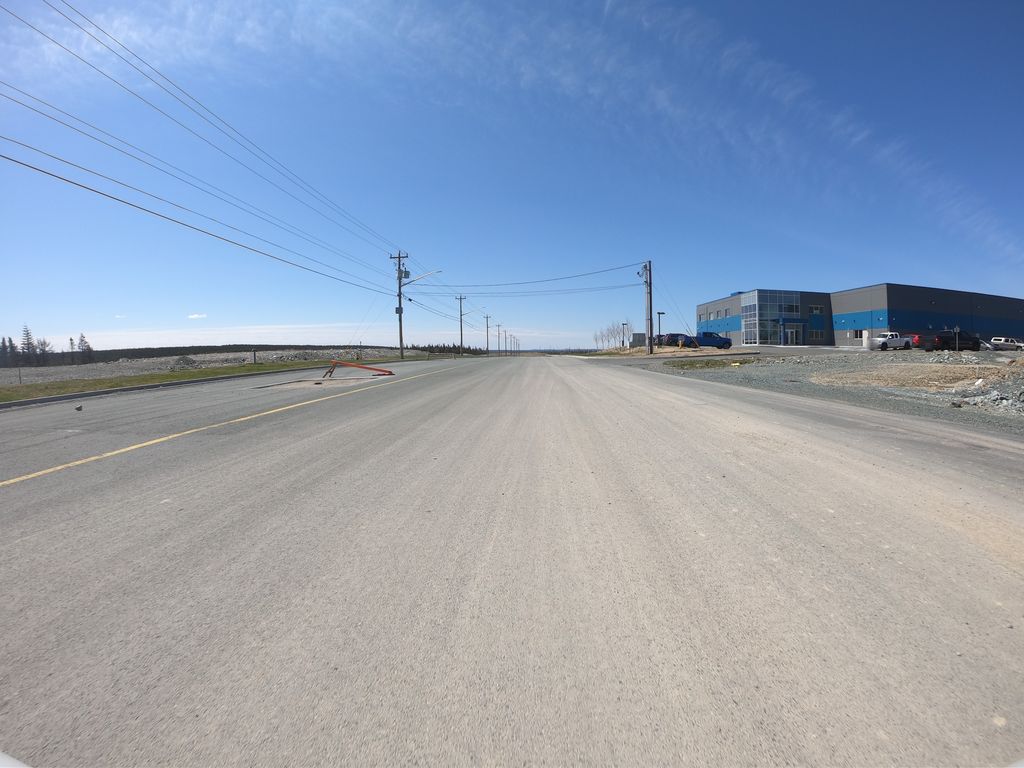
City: st_johns